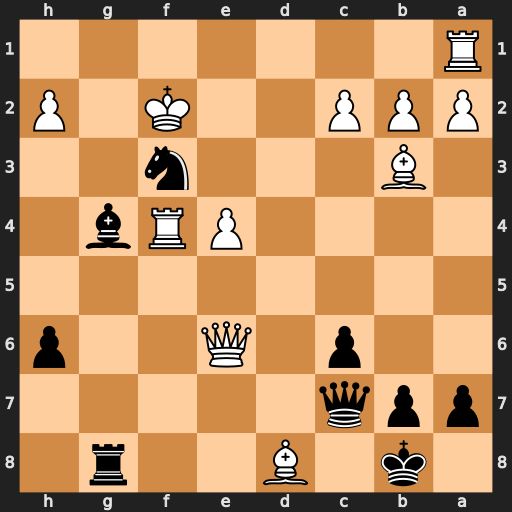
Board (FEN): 1k1B2r1/ppq5/2p1Q2p/8/4PRb1/1B3n2/PPP2K1P/R7
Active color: b
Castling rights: -
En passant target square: -
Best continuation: Qxf4 Bc7+ Kxc7 Qf7+ Qxf7